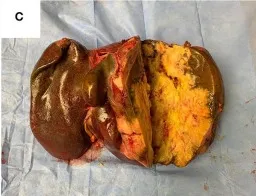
(C) Cross-section of the tumor in explanted liver.
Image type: medical_photograph (other_medical_photograph)